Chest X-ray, PA view. Patient: 58 years old, sex M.
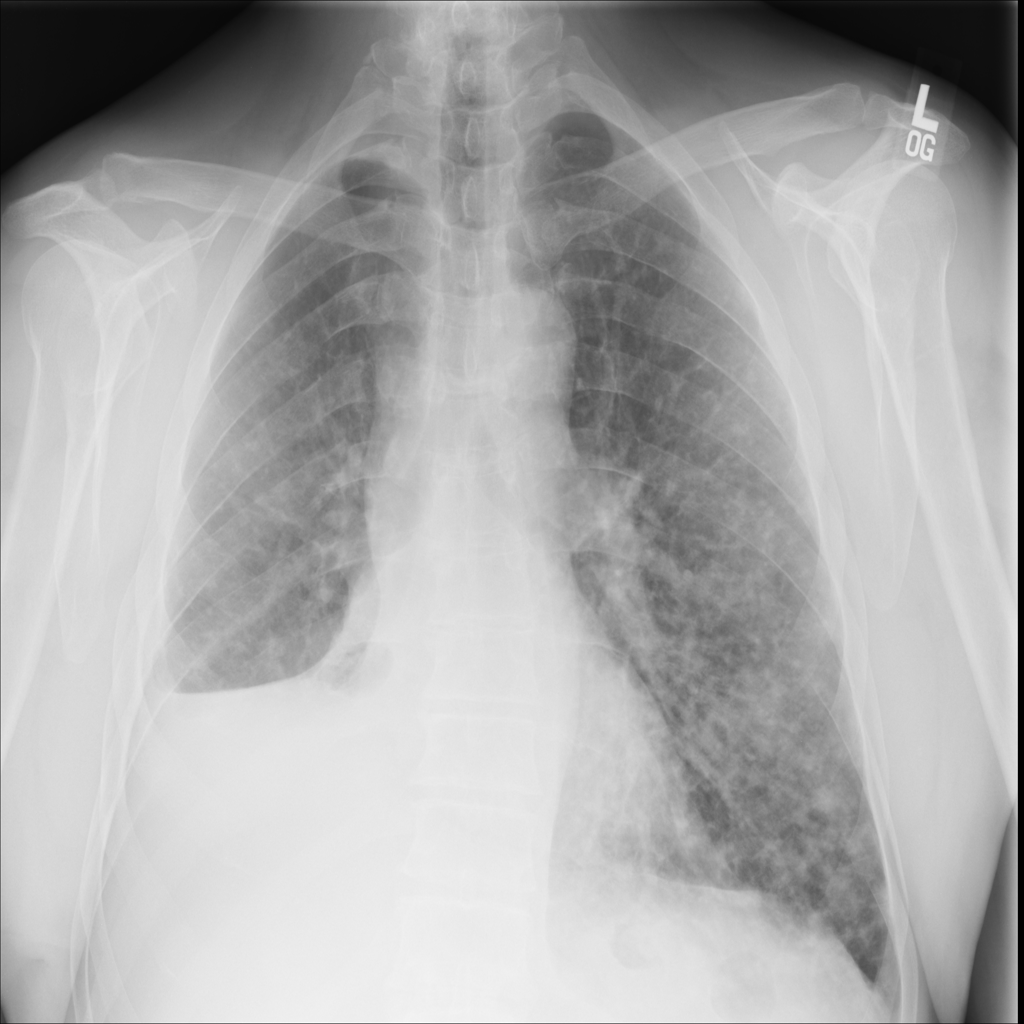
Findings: Effusion, Nodule